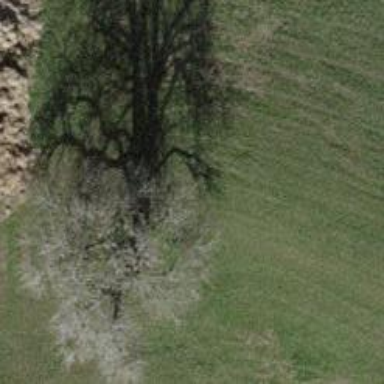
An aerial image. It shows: Single tag "natural: tree."